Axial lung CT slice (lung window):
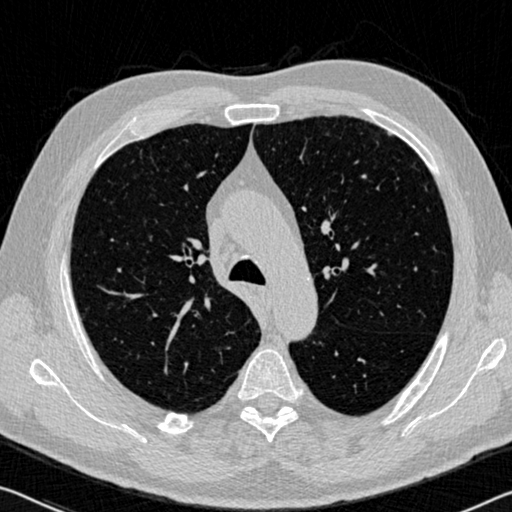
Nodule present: no